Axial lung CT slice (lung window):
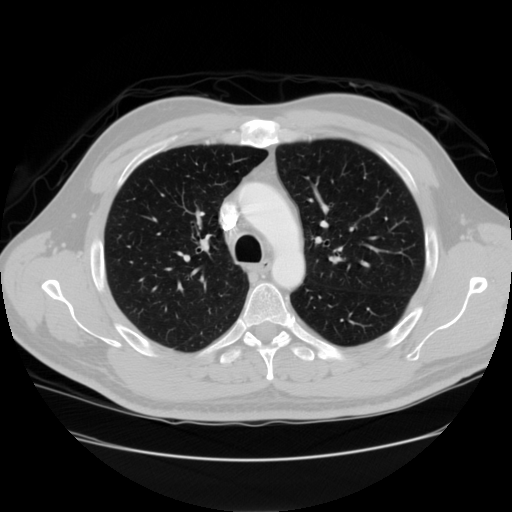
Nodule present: no